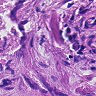
Metastatic tissue present: yes